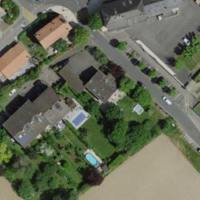
EUNIS habitat code: 55
Species observed at this site:
Aquilegia vulgaris